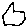
Label: hexagon